Question: We have 2 teams of developers working on a single system. Team A is working on a 'master' branch (our production branch). They will branch from 'master' to feature or bugfix branches and merge back into 'master' for releasing.
Team B is working on an 'upgrade' branch which is branched from 'master'. They follow a similar approach of branching from 'upgrade' to feature or bugfix branches and then merge back into 'upgrade' once their work is done.
Eventually the 'upgrade' branch will replace 'master' once the upgrade is complete. In the mean time how do we keep the 'upgrade' branch in sync with 'master'?
To date I've been rebasing the 'upgrade' branch on 'master' weekly. The problem is that this rewrites history and creates chaos for members in Team B when they want to pull from or push changes to 'upgrade'. How should we continuously integrate 'master' and 'upgrade' in a simple and clean manner?
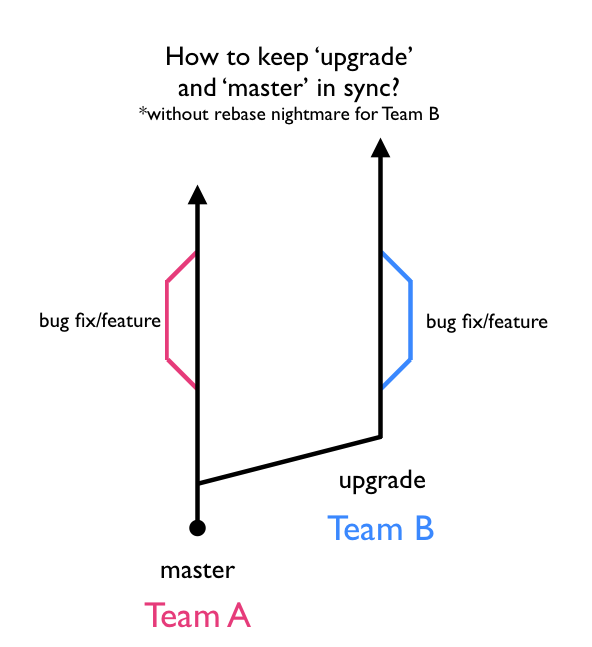
Answer: > To date I've been rebasing the 'upgrade' branch on 'master' weekly.
The problem is that this rewrites history and creates chaos for members in Team B.
So... don't rebase. Fetch and merge 'origin/master' to the local branch 'upgrade'.
The final merge back to 'master' will be an easy (or even fast-foward) one.
See also:
- <URL>'master'